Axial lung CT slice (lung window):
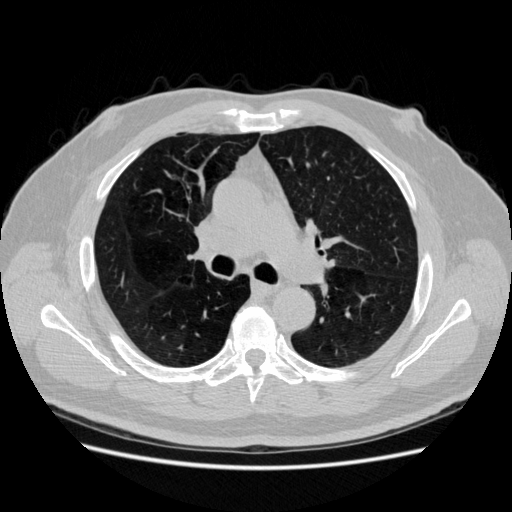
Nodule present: no